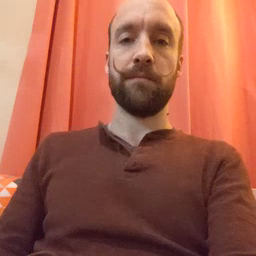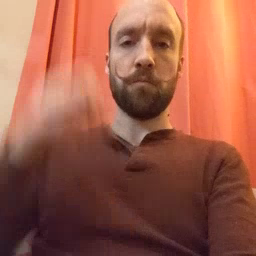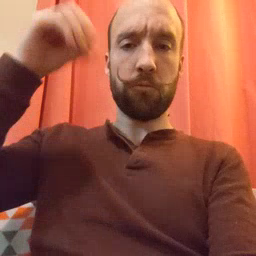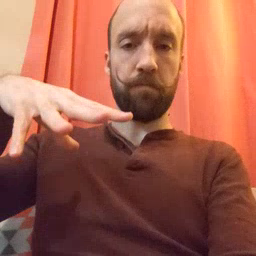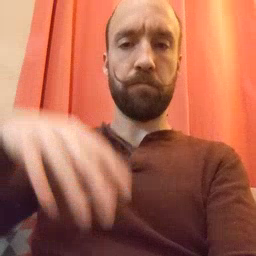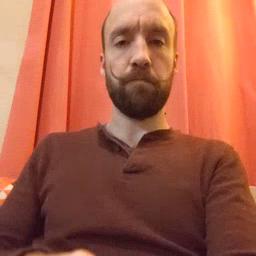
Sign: drop